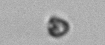
Label: nanoplankton_mix